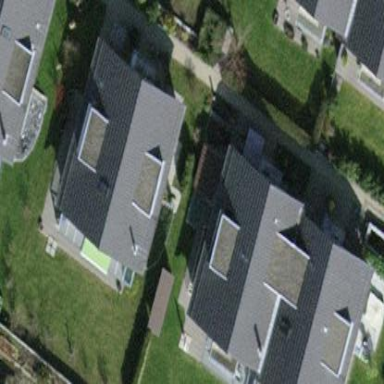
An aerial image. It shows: Terrace building.